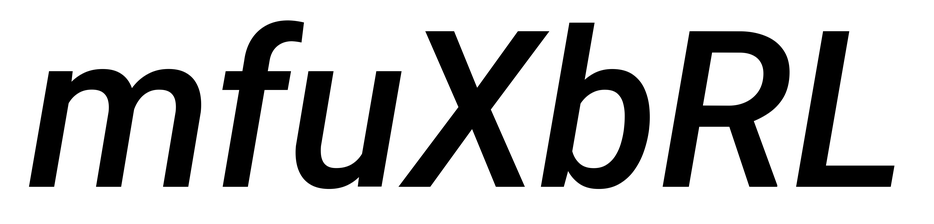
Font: Roboto-Italic_Medium_Italic